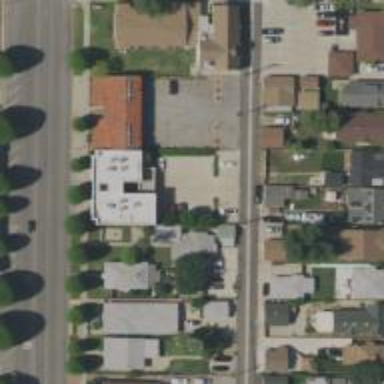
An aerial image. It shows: Alleyway designated as service road.